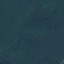
Label: Forest